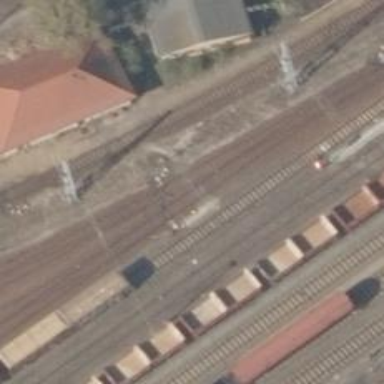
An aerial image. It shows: Railway switch.